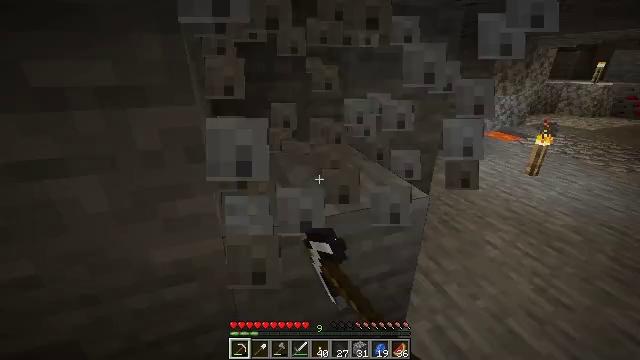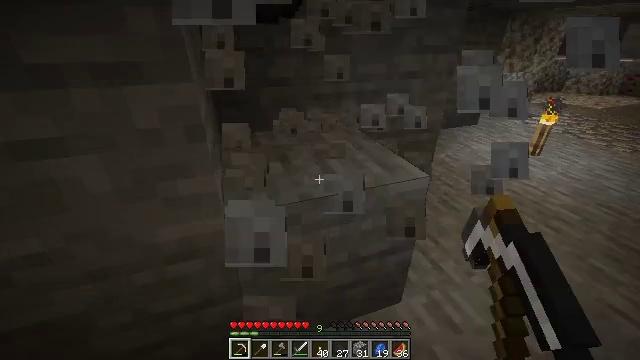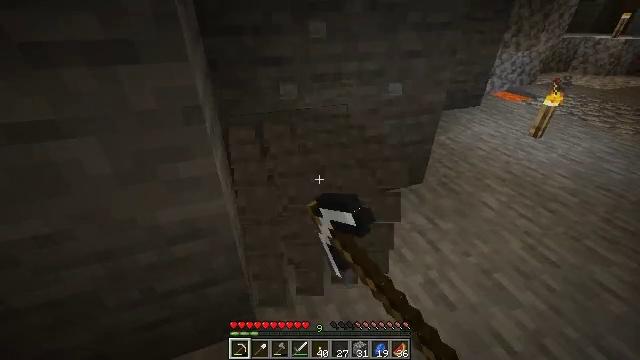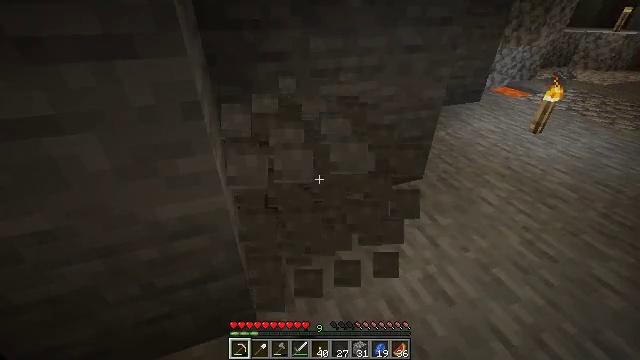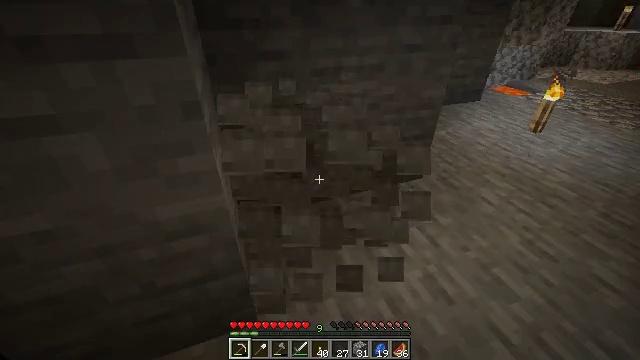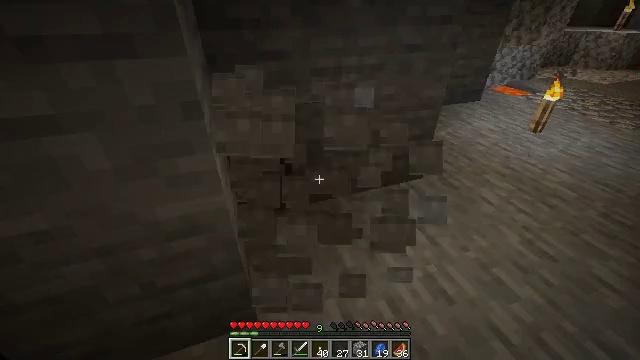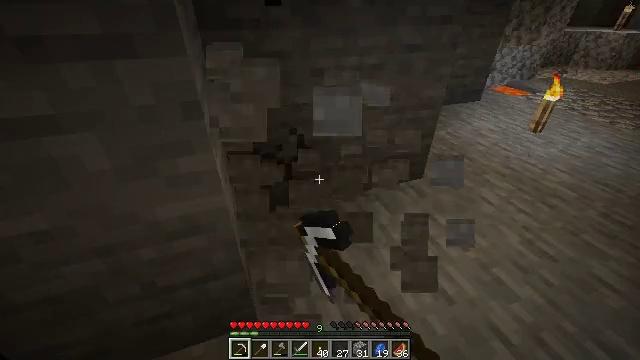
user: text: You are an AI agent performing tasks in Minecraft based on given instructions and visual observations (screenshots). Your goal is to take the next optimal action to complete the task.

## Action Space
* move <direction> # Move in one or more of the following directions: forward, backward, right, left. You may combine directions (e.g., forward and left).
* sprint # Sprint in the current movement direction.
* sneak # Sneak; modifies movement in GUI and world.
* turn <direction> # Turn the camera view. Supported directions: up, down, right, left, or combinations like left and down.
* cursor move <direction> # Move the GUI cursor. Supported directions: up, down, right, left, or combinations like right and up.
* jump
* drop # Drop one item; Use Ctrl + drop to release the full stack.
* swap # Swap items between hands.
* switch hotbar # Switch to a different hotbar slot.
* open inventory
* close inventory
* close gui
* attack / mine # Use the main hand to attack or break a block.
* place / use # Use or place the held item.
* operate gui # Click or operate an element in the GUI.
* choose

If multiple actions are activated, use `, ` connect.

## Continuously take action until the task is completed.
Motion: motion action
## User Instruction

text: Clear the infested stone from the area.
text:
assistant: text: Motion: turn down, attack / mine
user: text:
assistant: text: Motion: turn down, attack / mine
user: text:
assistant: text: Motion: attack / mine
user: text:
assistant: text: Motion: attack / mine
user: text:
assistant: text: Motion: attack / mine
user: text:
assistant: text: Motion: attack / mine
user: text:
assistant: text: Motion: attack / mine